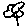
Label: flower